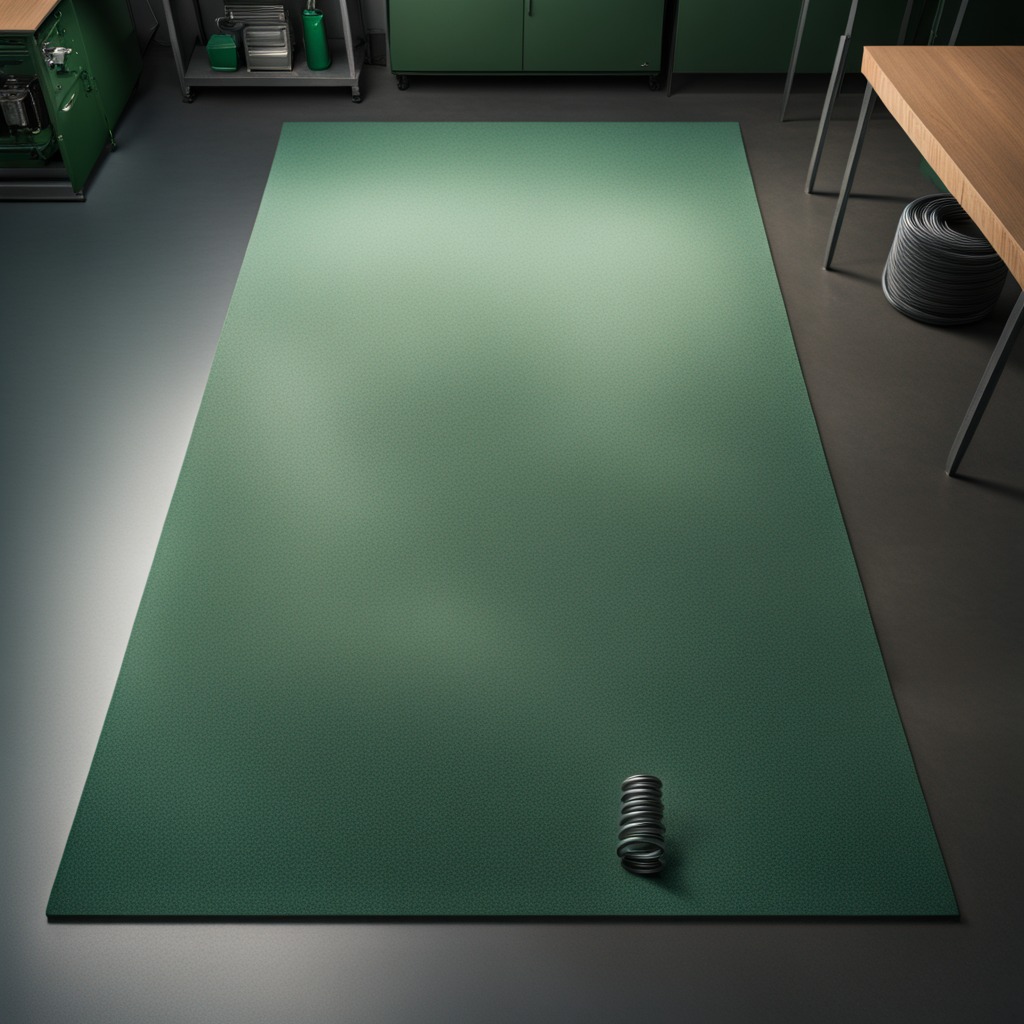
A coiled metal spring is lying on a green rubber mat.